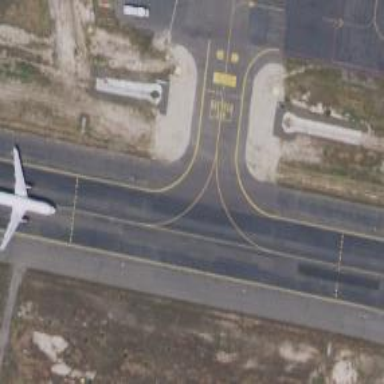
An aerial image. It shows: Image of taxiway at airport.